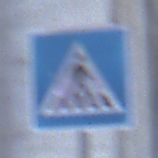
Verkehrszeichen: FussgaengerueberwegLinks
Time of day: SunriseSunset
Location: Outdoor (Urban)
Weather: Clear
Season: NotSpecified
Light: Natural